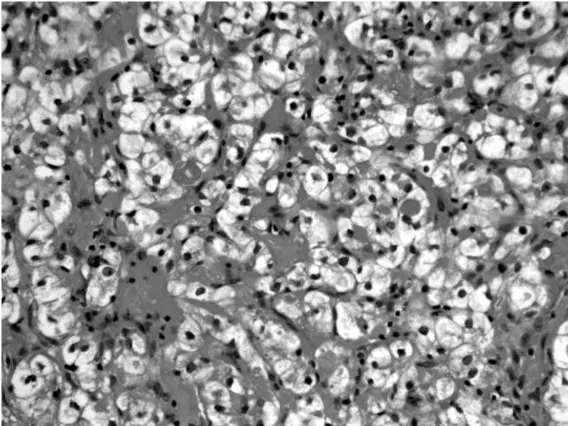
CT-guided percutaneous needle biopsy revealing metastatic renal cell carcinoma. It was composed of clear tumor cells in an alveolar configuration.
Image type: pathology (h&e)